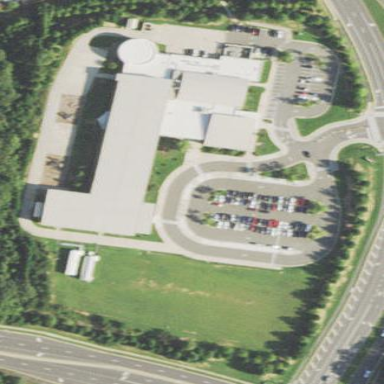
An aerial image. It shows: School.